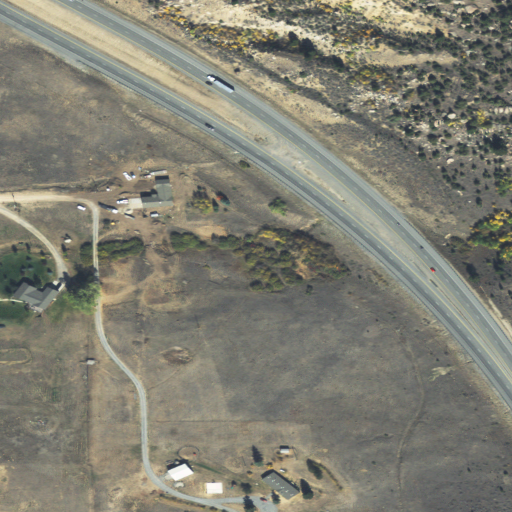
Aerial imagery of valley in Montana named Lucky Strike Canyon containing grassland, shrub, open development, medium intensity development, low intensity development, and evergreen forest